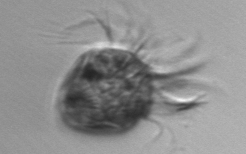
Label: Strombidium_morphotype1